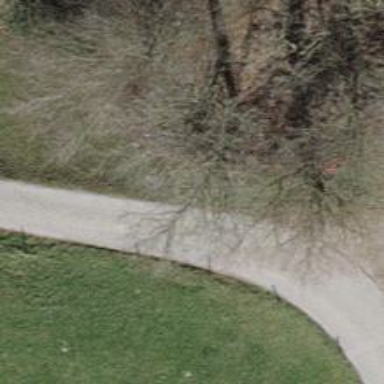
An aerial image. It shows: Broadleaved tree with lush foliage.